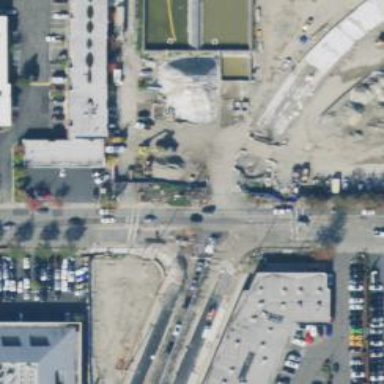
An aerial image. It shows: Light rail railway.